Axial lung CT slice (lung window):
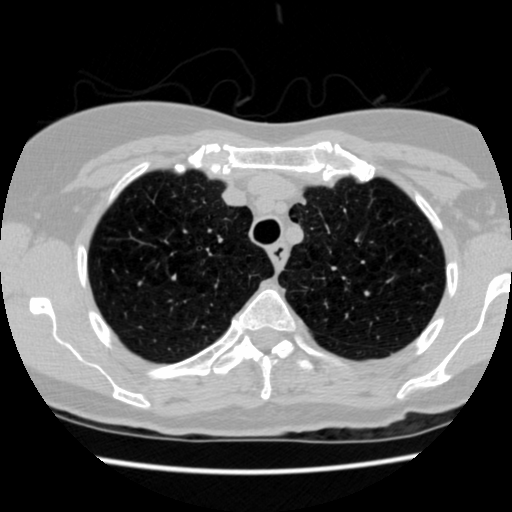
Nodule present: no